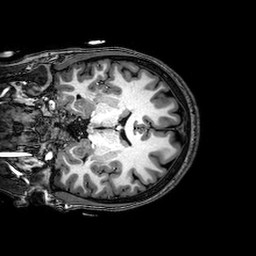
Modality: T1w
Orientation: coronal
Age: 20
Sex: female
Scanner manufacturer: philips
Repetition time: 0.00823 s
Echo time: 0.00379 s